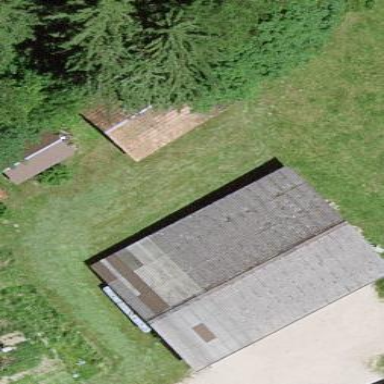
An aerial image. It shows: Shed.